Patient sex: M
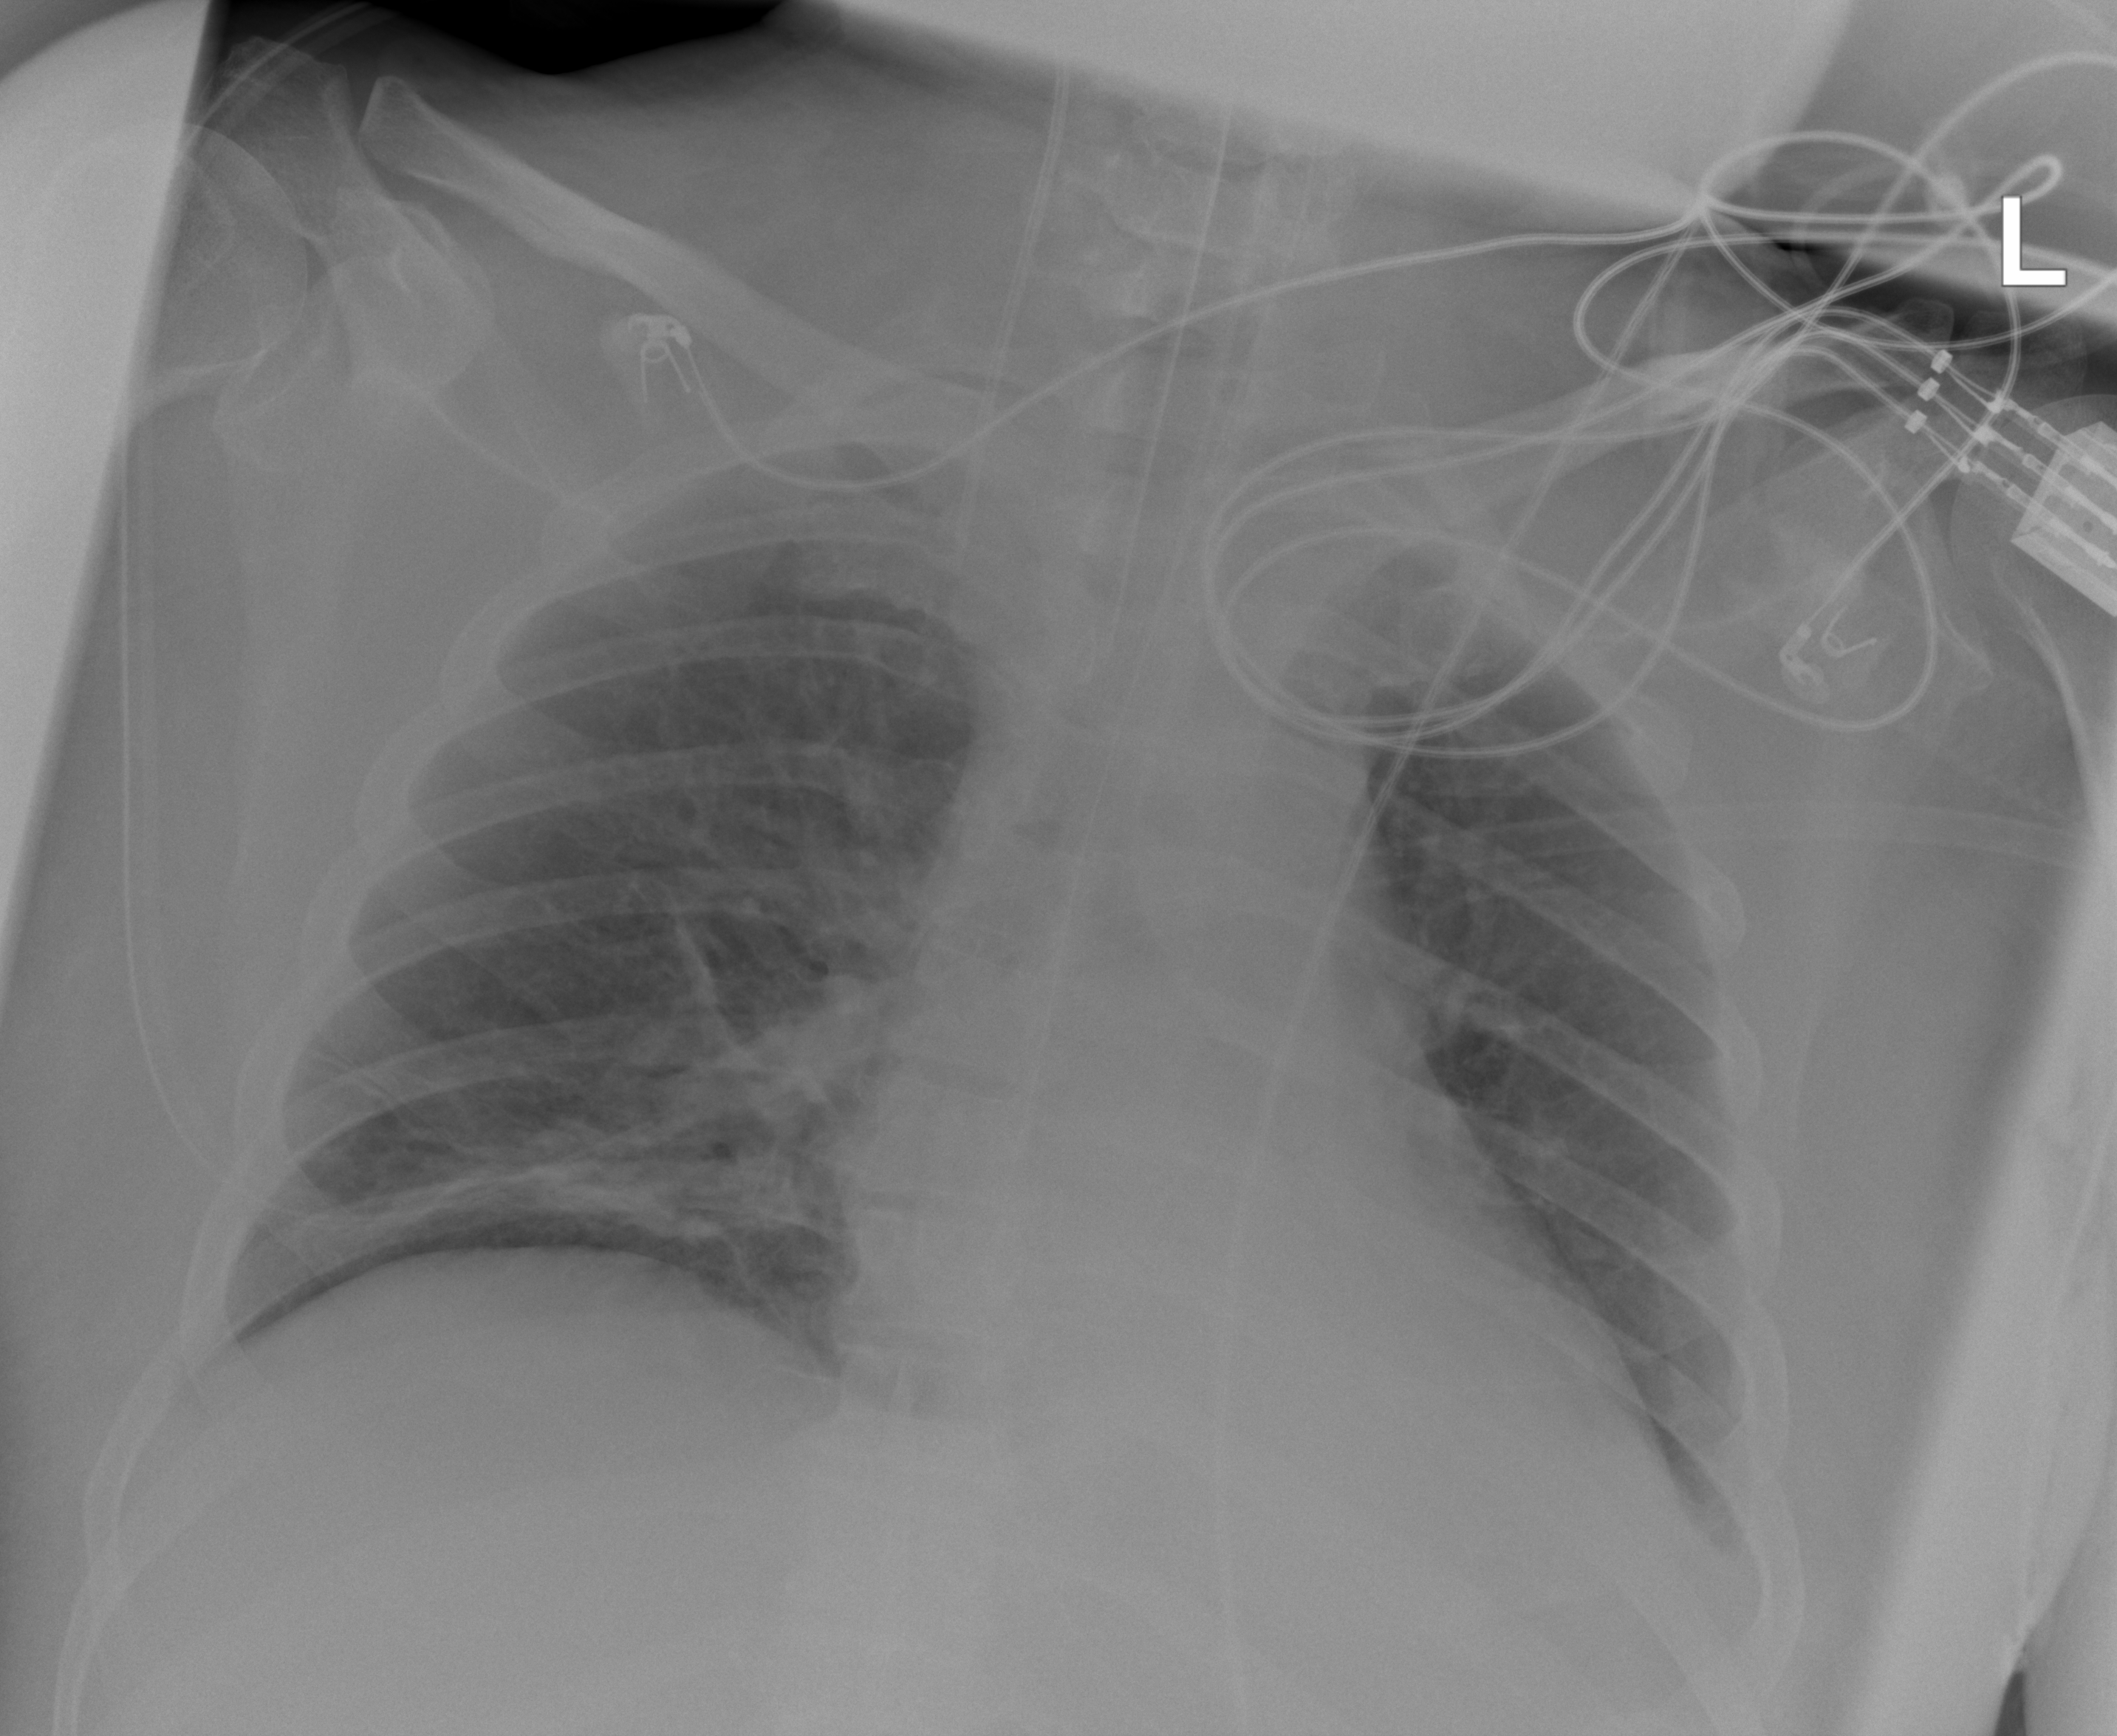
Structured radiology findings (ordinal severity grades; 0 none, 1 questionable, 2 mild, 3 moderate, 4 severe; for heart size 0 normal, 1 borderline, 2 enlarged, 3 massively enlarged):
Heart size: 1
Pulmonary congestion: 0
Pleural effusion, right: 0
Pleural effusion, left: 1
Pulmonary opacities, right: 0
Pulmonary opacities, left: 0
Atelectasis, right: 2
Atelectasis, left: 1